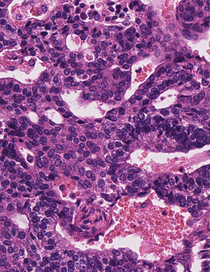
Tumor epithelial tissue: yes
Tumor-associated stroma tissue: no
Normal tissue: no